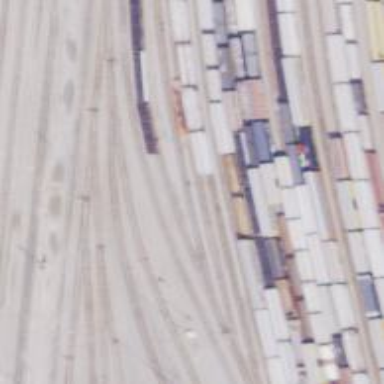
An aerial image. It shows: Railway yard used for servicing trains.